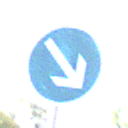
Verkehrszeichen: VorgeschriebeneVorbeifahrtRechts
Umgebung: Outdoor, Nature
Tageszeit: Midday
Wetter: PartlyCloudy
Licht: Natural
Jahreszeit: NotSpecified
Kontrast: HighContrast